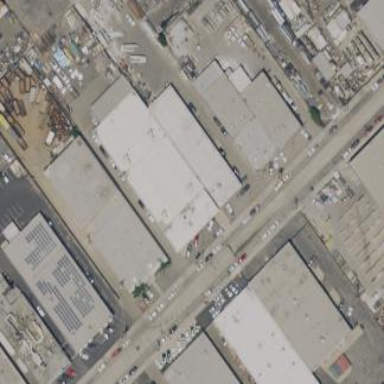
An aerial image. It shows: Industrial building.